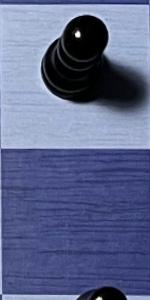
Label: Empty